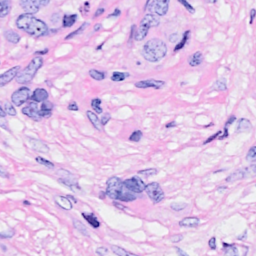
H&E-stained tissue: Breast